Question: I updated my app to use Google Maps iOS SDK 1.3. Everything seems to work except for the GMSMarkers. They either don't appear or appear with the wrong image. They still respond to touches and can be moved, but are otherwise invisible or corrupt.
Here is the code for adding GMSMarkers:
'''
playerAnnotation = [[CustomPlayerAnnotation markerWithPosition:coord] retain];
[playerAnnotation setType:ANNOTATION_PLAYER];
[playerAnnotation setIcon:[UIImage imageNamed:@"Icon-72.png"]];
[playerAnnotation setGroundAnchor:ccp(.5f, .5f)];
[playerAnnotation setAnimated:NO];
[playerAnnotation setTappable:YES];
[playerAnnotation setTitle:@"Player"];
[playerAnnotation setMap:gameMapView];
GMSMarker* test = [[GMSMarker markerWithPosition:gameMapView.myLocation.coordinate] retain];
[test setIcon:[UIImage imageNamed:@"Icon-72.png"]];
[test setGroundAnchor:ccp(.5f, .5f)];
[test setAnimated:NO];
[test setTappable:YES];
[test setTitle:@"Player"];
[test setMap:gameMapView];
'''
And CustomPlayerAnnotation is simply a GMSMarker with some extra variables:
'''
@interface CustomPlayerAnnotation : GMSMarker
{
AnnotationType type;
int tag;
struct CoordinatePair coordinatePair;
}
'''
Map with CustomPlayerAnnotation and test GMSMarker:

I do have a large amount of ground overlays, and removing the overlays made a marker reappear, but some still have odd images that aren't showing up properly. It works fine in 1.2.2, but not 1.3.
Does anyone have a workaround for getting Markers working? Anyone else see this behavior in GMSMarkers?
Other Details: The app is using cocos2d 2.0, the director is stopped before loading the map and the GMSMapView is added as follows:
'''
UIWindow* window = [(ProjectFusionAppDelegate*)[[UIApplication sharedApplication] delegate] window];
[[[window subviews] objectAtIndex:0] addSubview:gameMapView];
'''
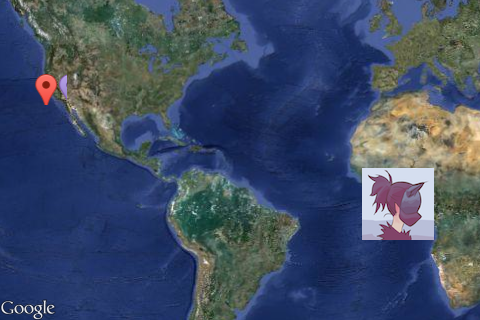
Answer: It looks like there is a bug on Google's side. I just stopped using my CustomPlayerAnnotation or GMSMarker, and used a GMSGroundOverlay instead. That showed up on the map. Then instead of using the type, tag, and coordinatePair I built into CustomPlayerAnnotation, I just relied on the title.
'''
playerAnnotation = [[GMSGroundOverlay groundOverlayWithPosition:coord icon:[UIImage imageNamed:@"Down1.png"]] retain];
[playerAnnotation setZoomLevel:zoomLevel];
[playerAnnotation setAnchor:ccp(.5f, 1)];
[playerAnnotation setTitle:@"Player"];
[playerAnnotation setMap:gameMapView];
'''
Side note: notice that I had to setAnchor:ccp(.5f, 1). When it was set to (.5f, .5f) the playerAnnotation overlay would cut off the bottom of the overlay when overlapping other GMSGroundOverlays. Changing the Anchor fixed the z drawing. It looks like 1.4 that just came out may have z-ordering fixed, but 1.4 broke something else on mine so I'll stick with 1.3.1 for now.